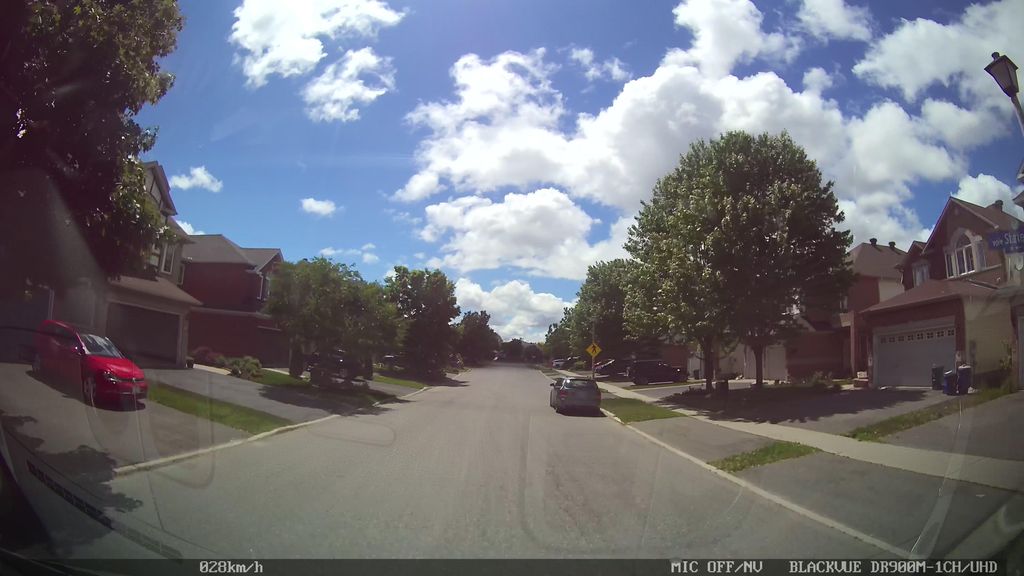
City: ottawa-gatineau